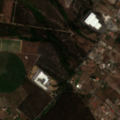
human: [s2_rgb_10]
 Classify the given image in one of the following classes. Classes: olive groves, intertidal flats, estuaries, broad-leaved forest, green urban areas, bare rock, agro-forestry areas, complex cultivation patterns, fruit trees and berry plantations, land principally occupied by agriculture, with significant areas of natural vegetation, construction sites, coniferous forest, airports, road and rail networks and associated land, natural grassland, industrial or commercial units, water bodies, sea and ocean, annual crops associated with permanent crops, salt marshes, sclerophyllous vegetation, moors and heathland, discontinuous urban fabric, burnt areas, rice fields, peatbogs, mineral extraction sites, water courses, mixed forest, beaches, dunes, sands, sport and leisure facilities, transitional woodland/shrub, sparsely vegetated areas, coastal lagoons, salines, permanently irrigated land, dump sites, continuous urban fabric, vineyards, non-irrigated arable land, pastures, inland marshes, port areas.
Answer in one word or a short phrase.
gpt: complex cultivation patterns, broad-leaved forest, transitional woodland/shrub